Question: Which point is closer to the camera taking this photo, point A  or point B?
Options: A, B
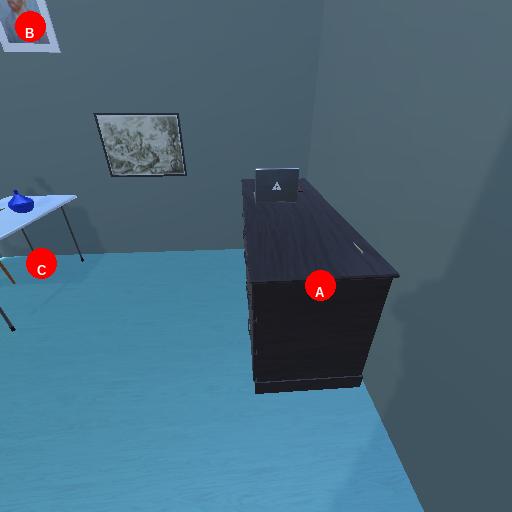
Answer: A